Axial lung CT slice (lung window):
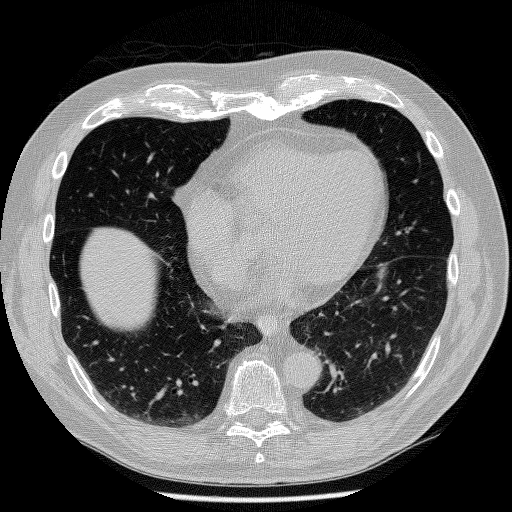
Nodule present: no